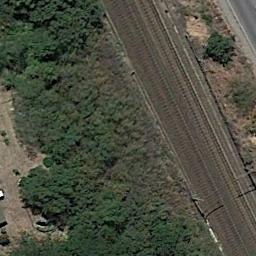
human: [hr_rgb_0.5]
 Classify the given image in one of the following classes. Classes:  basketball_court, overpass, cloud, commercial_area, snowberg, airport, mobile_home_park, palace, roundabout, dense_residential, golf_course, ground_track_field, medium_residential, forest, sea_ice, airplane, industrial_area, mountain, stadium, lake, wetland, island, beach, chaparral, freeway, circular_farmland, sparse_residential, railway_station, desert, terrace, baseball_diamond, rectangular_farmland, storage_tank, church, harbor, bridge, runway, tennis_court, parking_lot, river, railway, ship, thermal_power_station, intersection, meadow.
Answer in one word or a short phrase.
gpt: railway